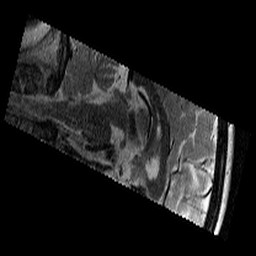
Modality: T2w
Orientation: sagittal
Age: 10
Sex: female
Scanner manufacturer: siemens
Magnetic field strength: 3 T
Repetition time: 9.23 s
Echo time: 0.067 s